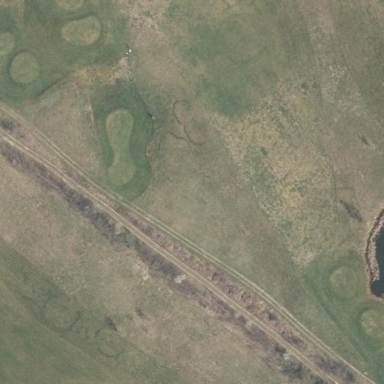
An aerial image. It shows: Golf rough area.